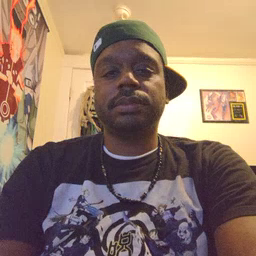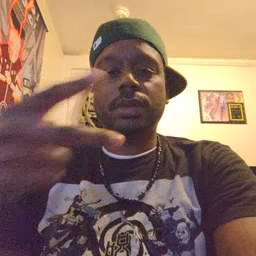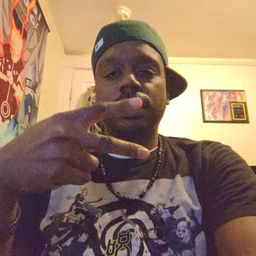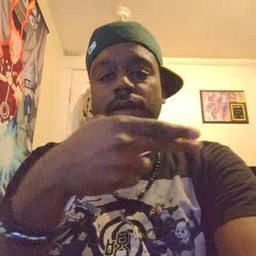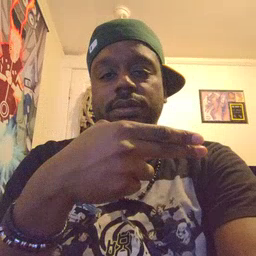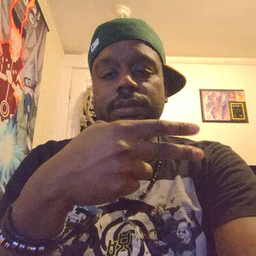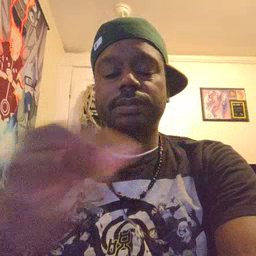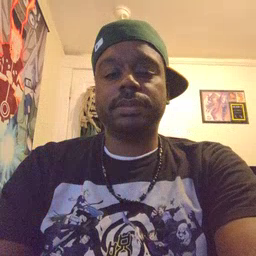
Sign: cut